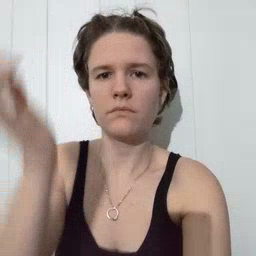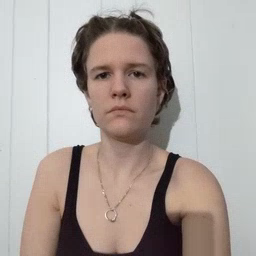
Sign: garbage